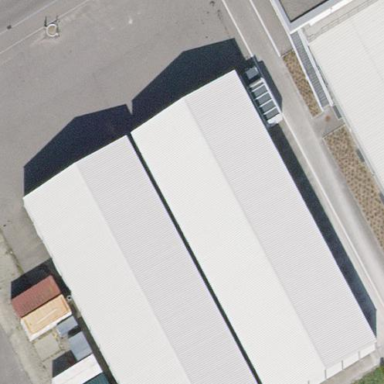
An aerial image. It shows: Industrial building.